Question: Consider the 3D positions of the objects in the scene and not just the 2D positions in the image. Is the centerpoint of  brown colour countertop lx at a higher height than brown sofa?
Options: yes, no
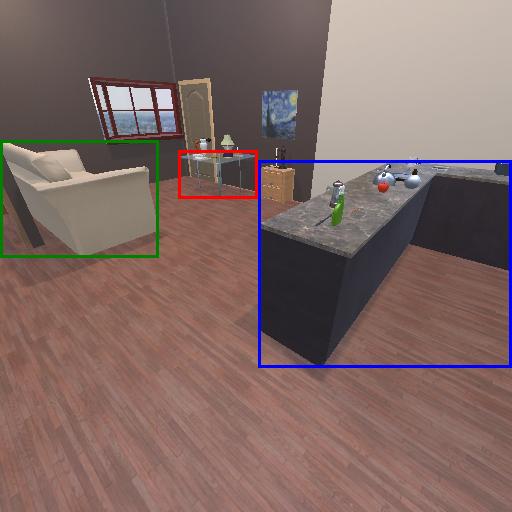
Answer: yes